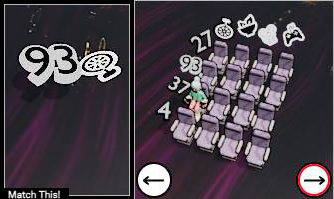
Task: seats
Answer: no